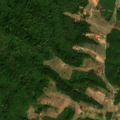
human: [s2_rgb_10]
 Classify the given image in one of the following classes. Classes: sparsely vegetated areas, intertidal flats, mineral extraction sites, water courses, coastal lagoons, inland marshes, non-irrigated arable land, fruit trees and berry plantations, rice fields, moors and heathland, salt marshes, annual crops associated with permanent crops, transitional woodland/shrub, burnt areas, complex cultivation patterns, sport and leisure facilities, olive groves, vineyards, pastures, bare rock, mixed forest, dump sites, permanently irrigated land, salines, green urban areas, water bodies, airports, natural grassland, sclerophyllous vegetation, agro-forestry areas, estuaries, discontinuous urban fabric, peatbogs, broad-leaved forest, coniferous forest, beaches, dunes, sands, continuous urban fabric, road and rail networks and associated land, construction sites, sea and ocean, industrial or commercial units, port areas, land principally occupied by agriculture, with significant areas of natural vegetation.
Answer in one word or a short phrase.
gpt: complex cultivation patterns, broad-leaved forest